Question: I'm trying to send an array of objects through 'multipart/form-data':
'''
post:
summary: Creates a user
requestBody:
content:
multipart/form-data:
schema:
type: object
properties: # Request parts
id:
type: string
format: uuid
address: # <---------
type: array
items:
type: object
properties:
street:
type: string
city:
type: string
profileImage:
type: string
format: base64
'''
But Swagger UI sends the 'address' array incorrectly - as '{},{}' instead of '[{},{}]', that is, without the enclosing square brackets:

I even tried encoding it separately as JSON.
What am I missing, please?
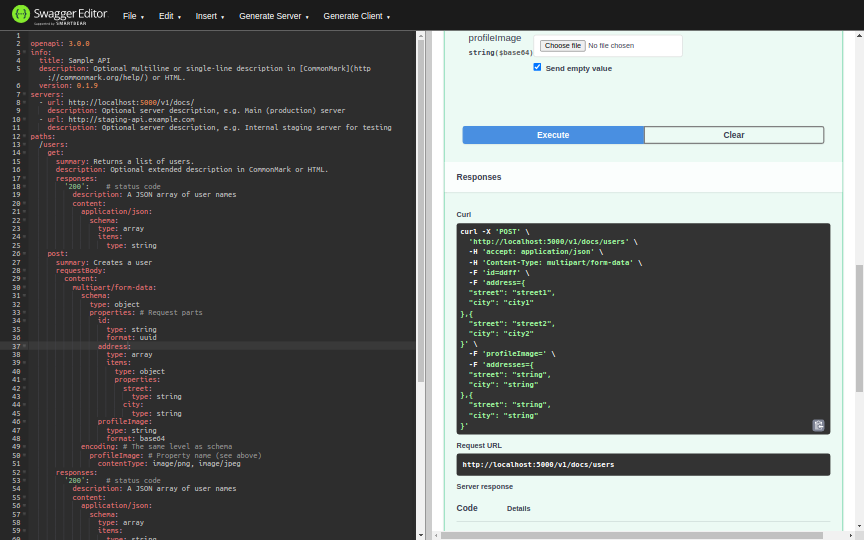
Answer: i later got it to work by adding example
'''
post:
summary: Creates a user
requestBody:
content:
multipart/form-data:
schema:
type: object
properties: # Request parts
id:
type: string
format: uuid
address:
type: array
items:
type: object
properties:
street:
type: string
city:
type: string
example:
- street: Jones Street, Manhattan
city: New York
- street: Hollywood Boulevard
city: Los Angeles
profileImage:
type: string
format: base64
'''
my observation is just send or modify what you already have in the example, adding new ones won't be correctly formatted. that is, if you have two items in an array work with those two do not add extra items